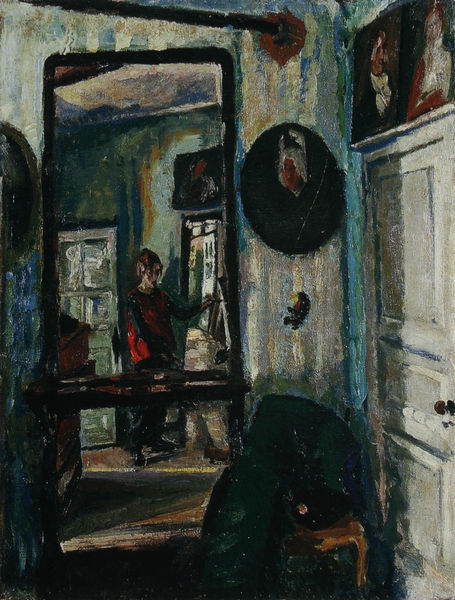
Titel: Selbstporträt in einem Interieur, Sokolniki
Künstler: Nina Simonovich-Efimova
Standort: Moskau
Institution: Museum Efimov
Schlagwörter: blau, gemälde, weiß, frauen, gelb, grün, impressionismus, mädchen, braun, fenster, frau, hut, kleid, männer, raum, schwarz, stuhl, tisch, tür, zimmer, rot, malerei, wand, bild, portrait, spiegel, mantel, decke, traurig, kinder, skulptur, bilder, kommode, schrank, abstrakt, tapete, atelier, streifen, bronze, junge, foto, fotografie, wände, mensche, rotes kleid, spegel, spielgel, beengte, bedrückende stimmung